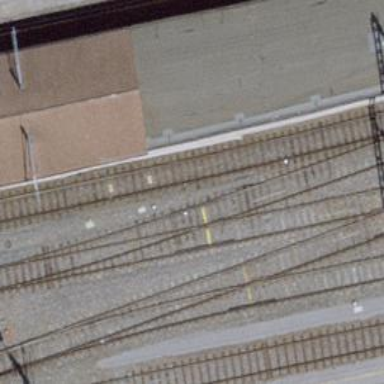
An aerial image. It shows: Railway signal.